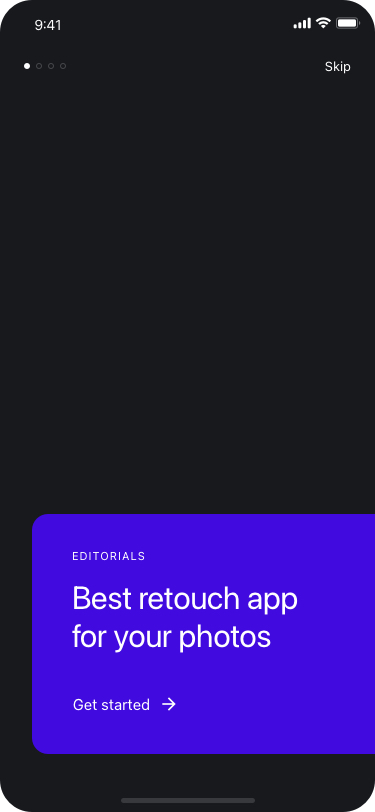
Text in this UI design:
Get started
Best retouch app for your photos
EDITORIALS
Skip